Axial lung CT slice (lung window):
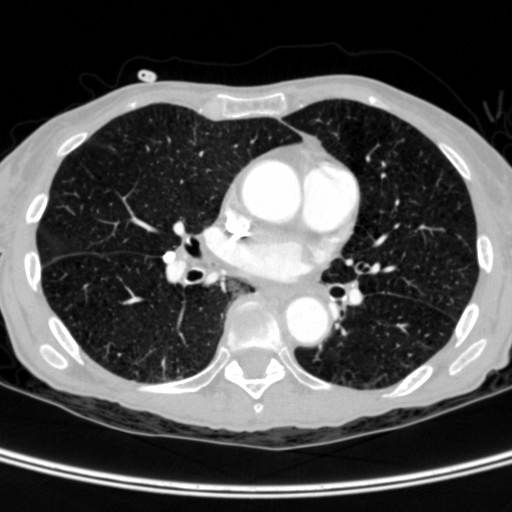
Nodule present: no